Field crop: maize
Growth stage: 2
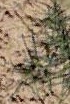
Species: salsola